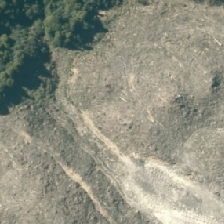
Land cover: harvested_forest